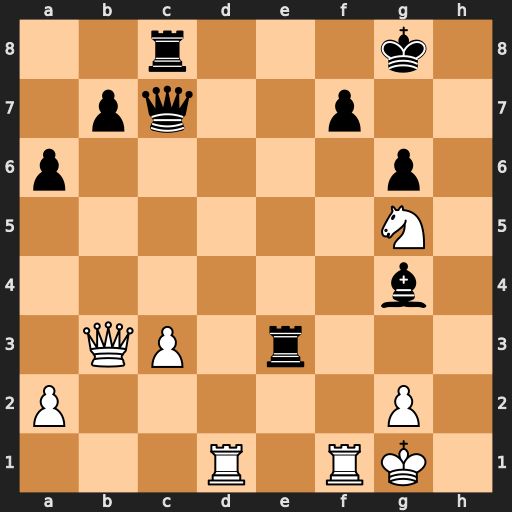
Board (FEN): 2r3k1/1pq2p2/p5p1/6N1/6b1/1QP1r3/P5P1/3R1RK1
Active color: w
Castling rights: -
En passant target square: -
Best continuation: Rxf7 Bxd1 Rxc7+ Bxb3 Rxc8+